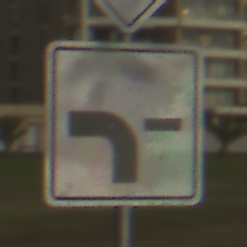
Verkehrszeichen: VerlaufVorfahrtsstrasse6
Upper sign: Vorfahrtsstrasse
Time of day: MorningAfternoon
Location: Outdoor (Suburban)
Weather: PartlyCloudy
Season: NotSpecified
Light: Natural